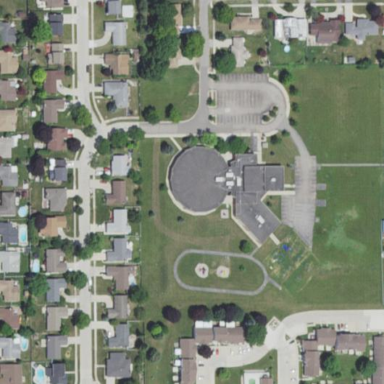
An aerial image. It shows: Kindergarten building.